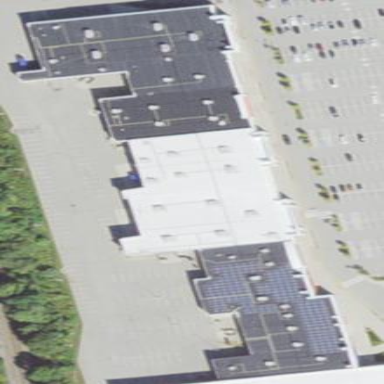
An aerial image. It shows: Retail building.